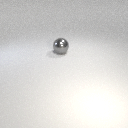
large gray metal sphere